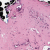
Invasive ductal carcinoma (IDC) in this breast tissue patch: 0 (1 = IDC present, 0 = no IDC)